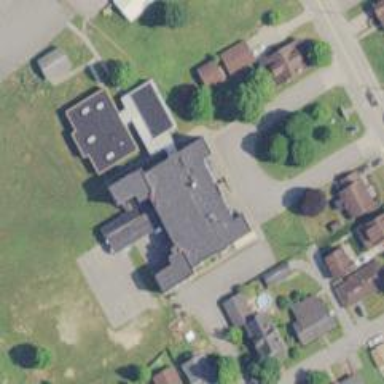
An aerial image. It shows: School.